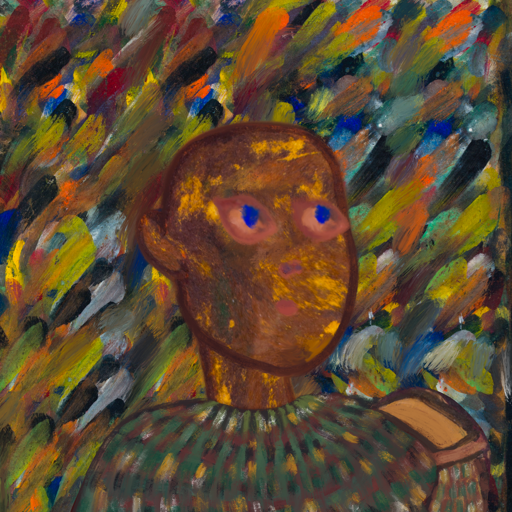
Background: An_Impression, Head And Neck Side: Comrade, Face Side: Mother_And_Son_Mother, Bust: After_Raid, Hair Side: Blank, Head Accessory: Blank, Second Necklace: Blank, Necklace: Blank, Baby: Blank